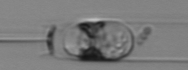
Label: Ditylum_brightwellii